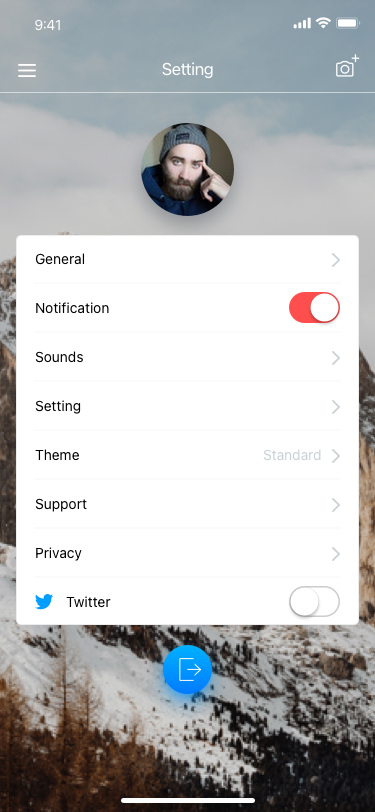
Text in this UI design:
Setting
General
Notification
Sounds
Setting
Theme
Standard
Support
Privacy
Twitter